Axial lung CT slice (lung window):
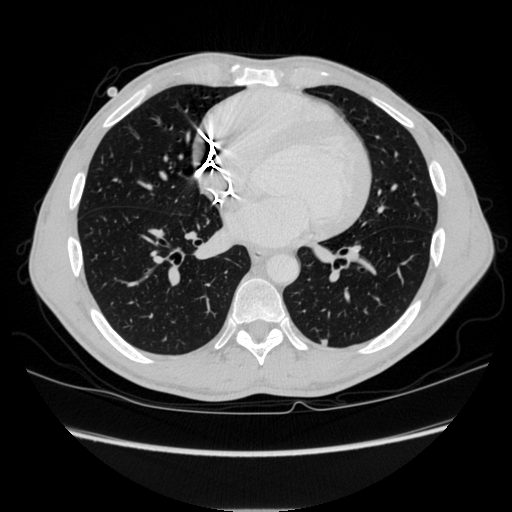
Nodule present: yes
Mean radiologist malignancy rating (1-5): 2.75